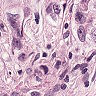
Metastatic tissue present: yes